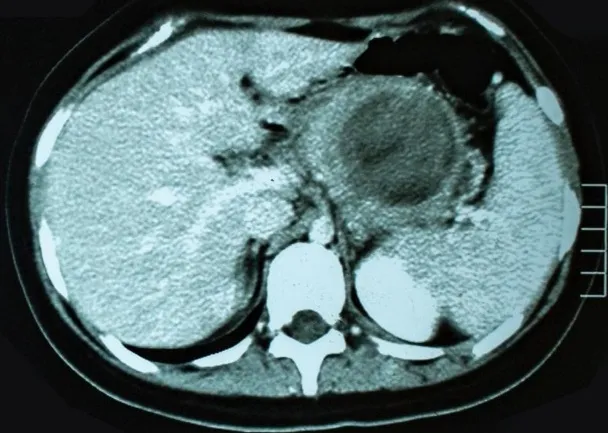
Primary tumour.
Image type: radiology (ct)